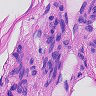
Metastatic tissue present: yes